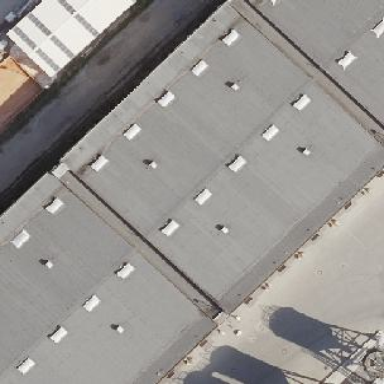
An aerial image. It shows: Commercial building.